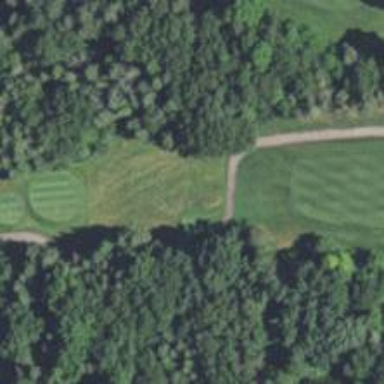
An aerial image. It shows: Pathway for golfing.